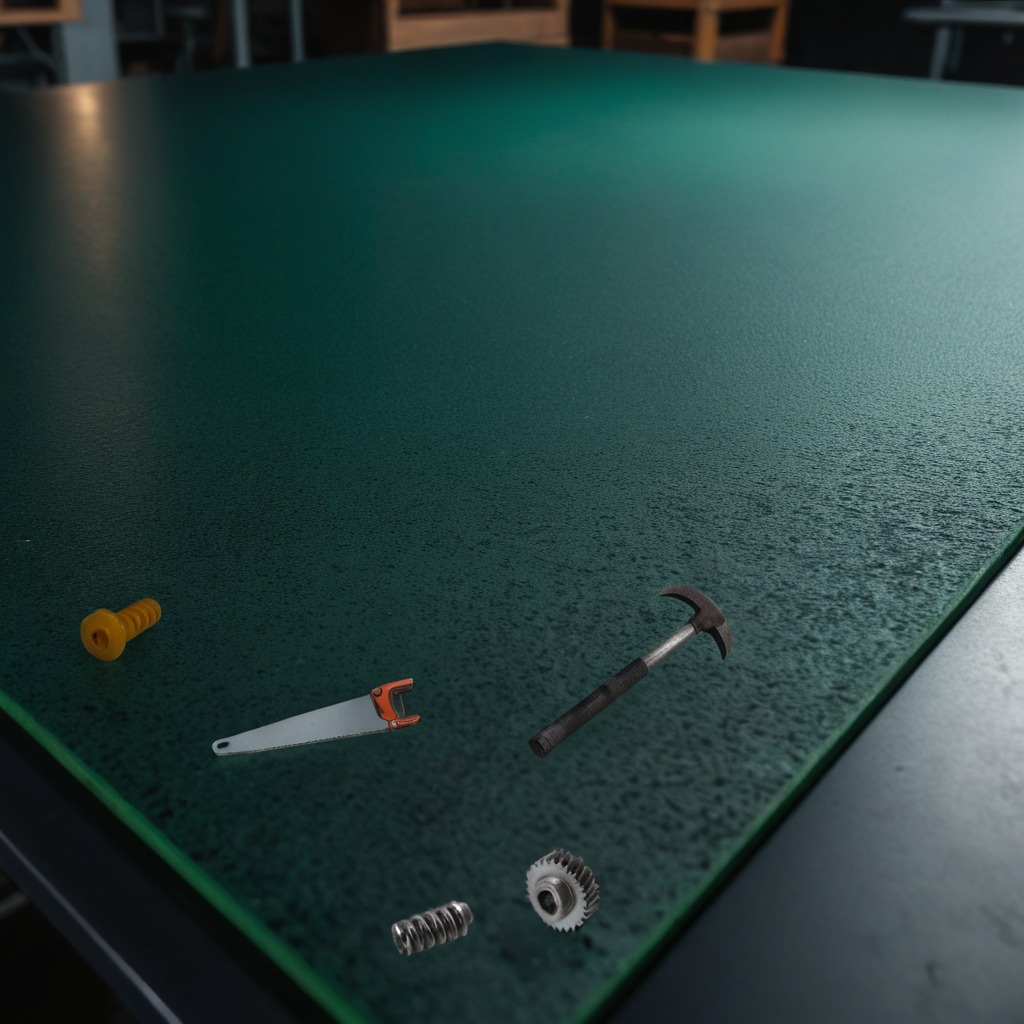
A steel gear with teeth, a hammer, a metal machine screw, a coiled metal spring, and a handheld metal saw are lying on the granite tabletop.